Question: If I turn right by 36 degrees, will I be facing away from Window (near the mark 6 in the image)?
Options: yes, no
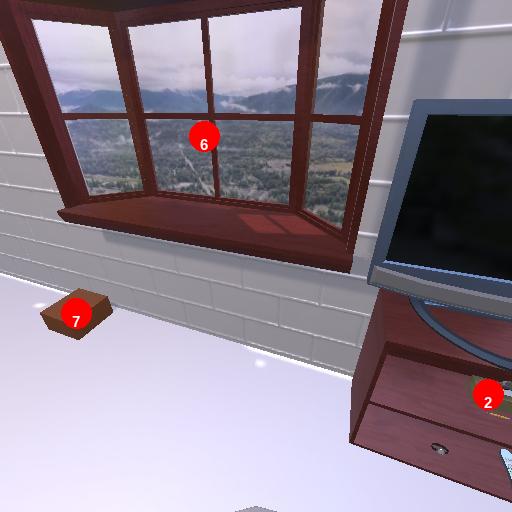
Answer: yes